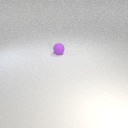
small purple rubber sphere